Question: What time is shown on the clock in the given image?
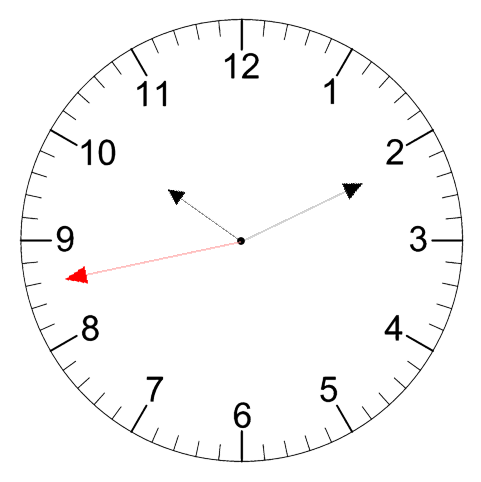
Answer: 10:10:43